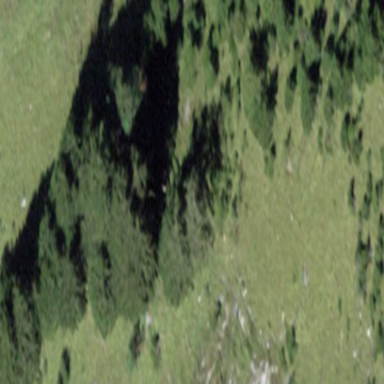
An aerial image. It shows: Forest area.